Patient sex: M
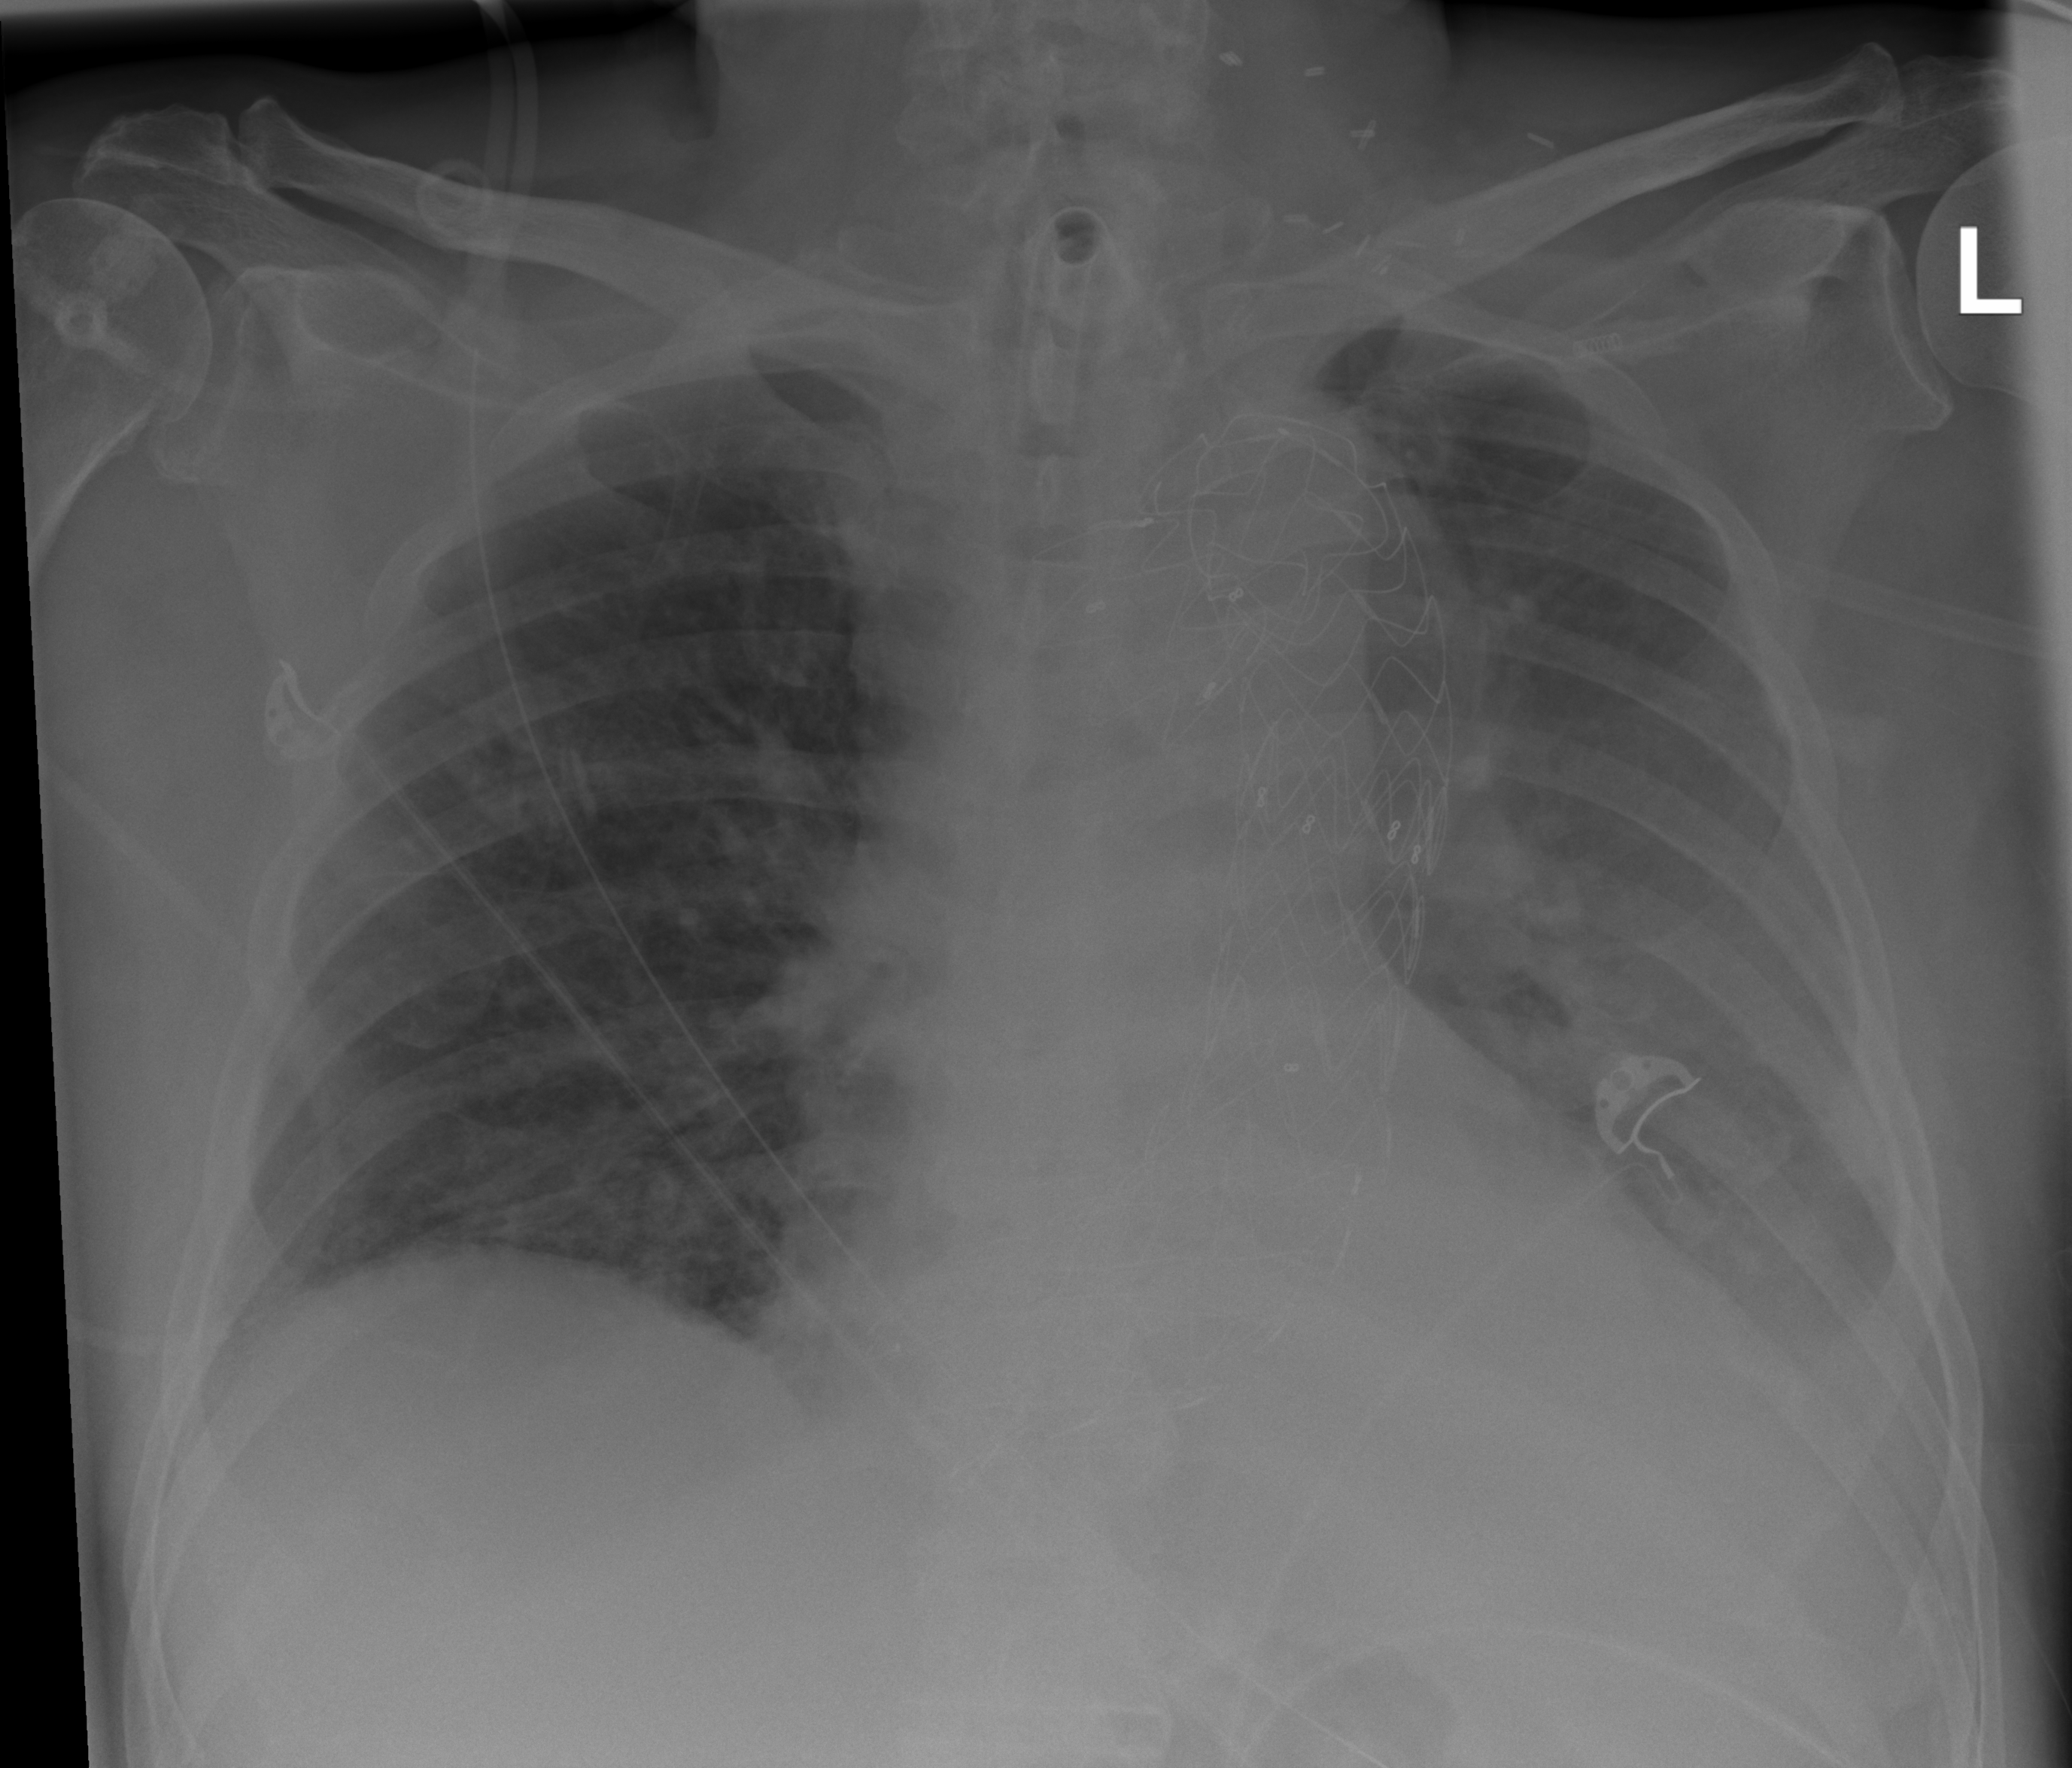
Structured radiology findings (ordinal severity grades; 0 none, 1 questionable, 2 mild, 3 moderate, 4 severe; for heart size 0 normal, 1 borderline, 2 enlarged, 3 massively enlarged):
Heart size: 2
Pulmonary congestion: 2
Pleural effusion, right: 2
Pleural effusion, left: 3
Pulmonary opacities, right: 0
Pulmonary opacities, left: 0
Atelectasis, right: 2
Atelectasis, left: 3